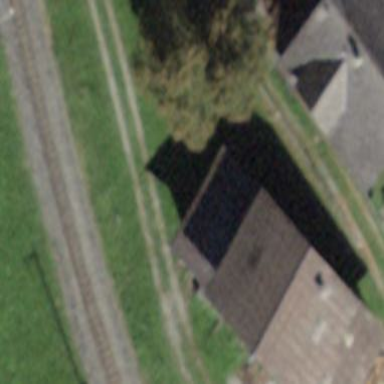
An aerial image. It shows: Rural barn.